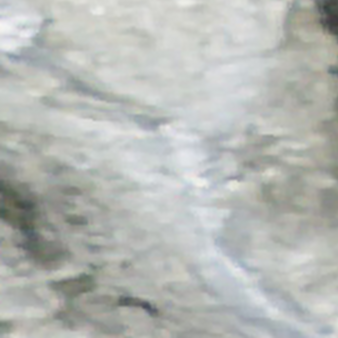
Label: other